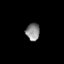
Tissue: skin
Cell type: Others
Senescence score: 0.6952
Nuclear area (px): 238
Mean DAPI intensity: 135.857